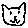
Label: cat